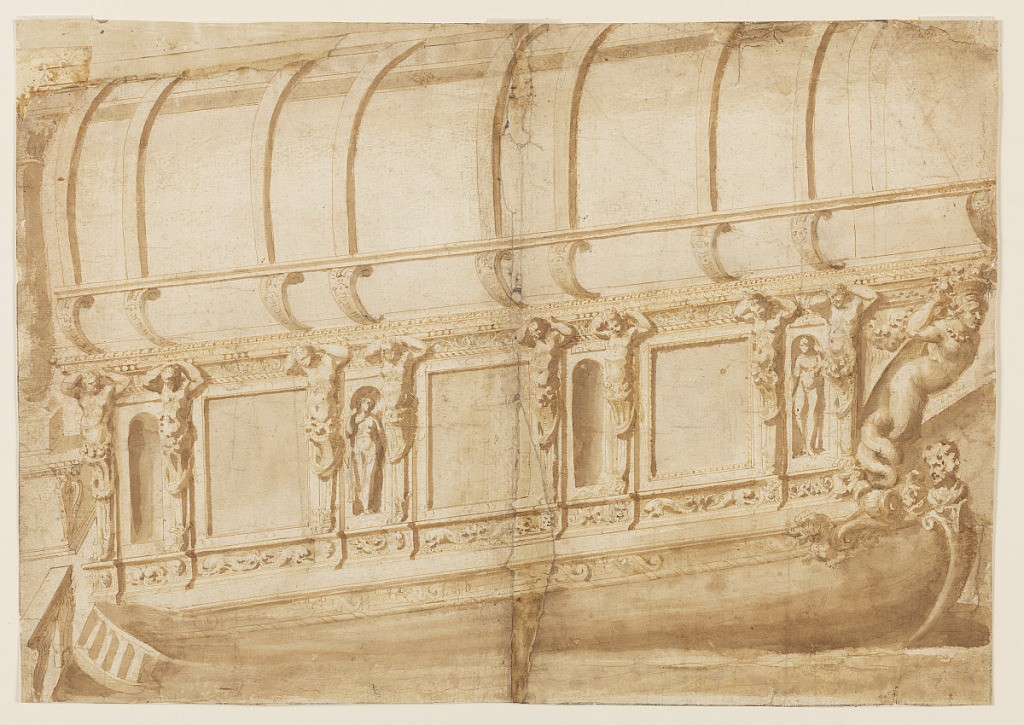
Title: Ship
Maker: Lazzaro Tavarone, Italian, 1556 - 1641
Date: ca. 1600
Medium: Pen and brown ink, brown wash Support: white laid paper, laid down
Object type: Drawing
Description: Attached to a backing description: ??? rectangular format, side of a boat with a mermaid at the bow and a two headed bust at the head of the keel. Side of boat decorated with four pairs of herms, one on either side of a niche. Alternate niches have a figure. Parallel ribbing extends from the nailing above figures to form an open vaulted cover over the boat.